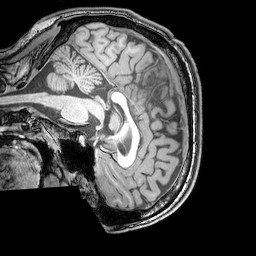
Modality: T1w
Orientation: sagittal
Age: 25
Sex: male
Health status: healthy
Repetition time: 0.081 s
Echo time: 0.037 s